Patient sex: M
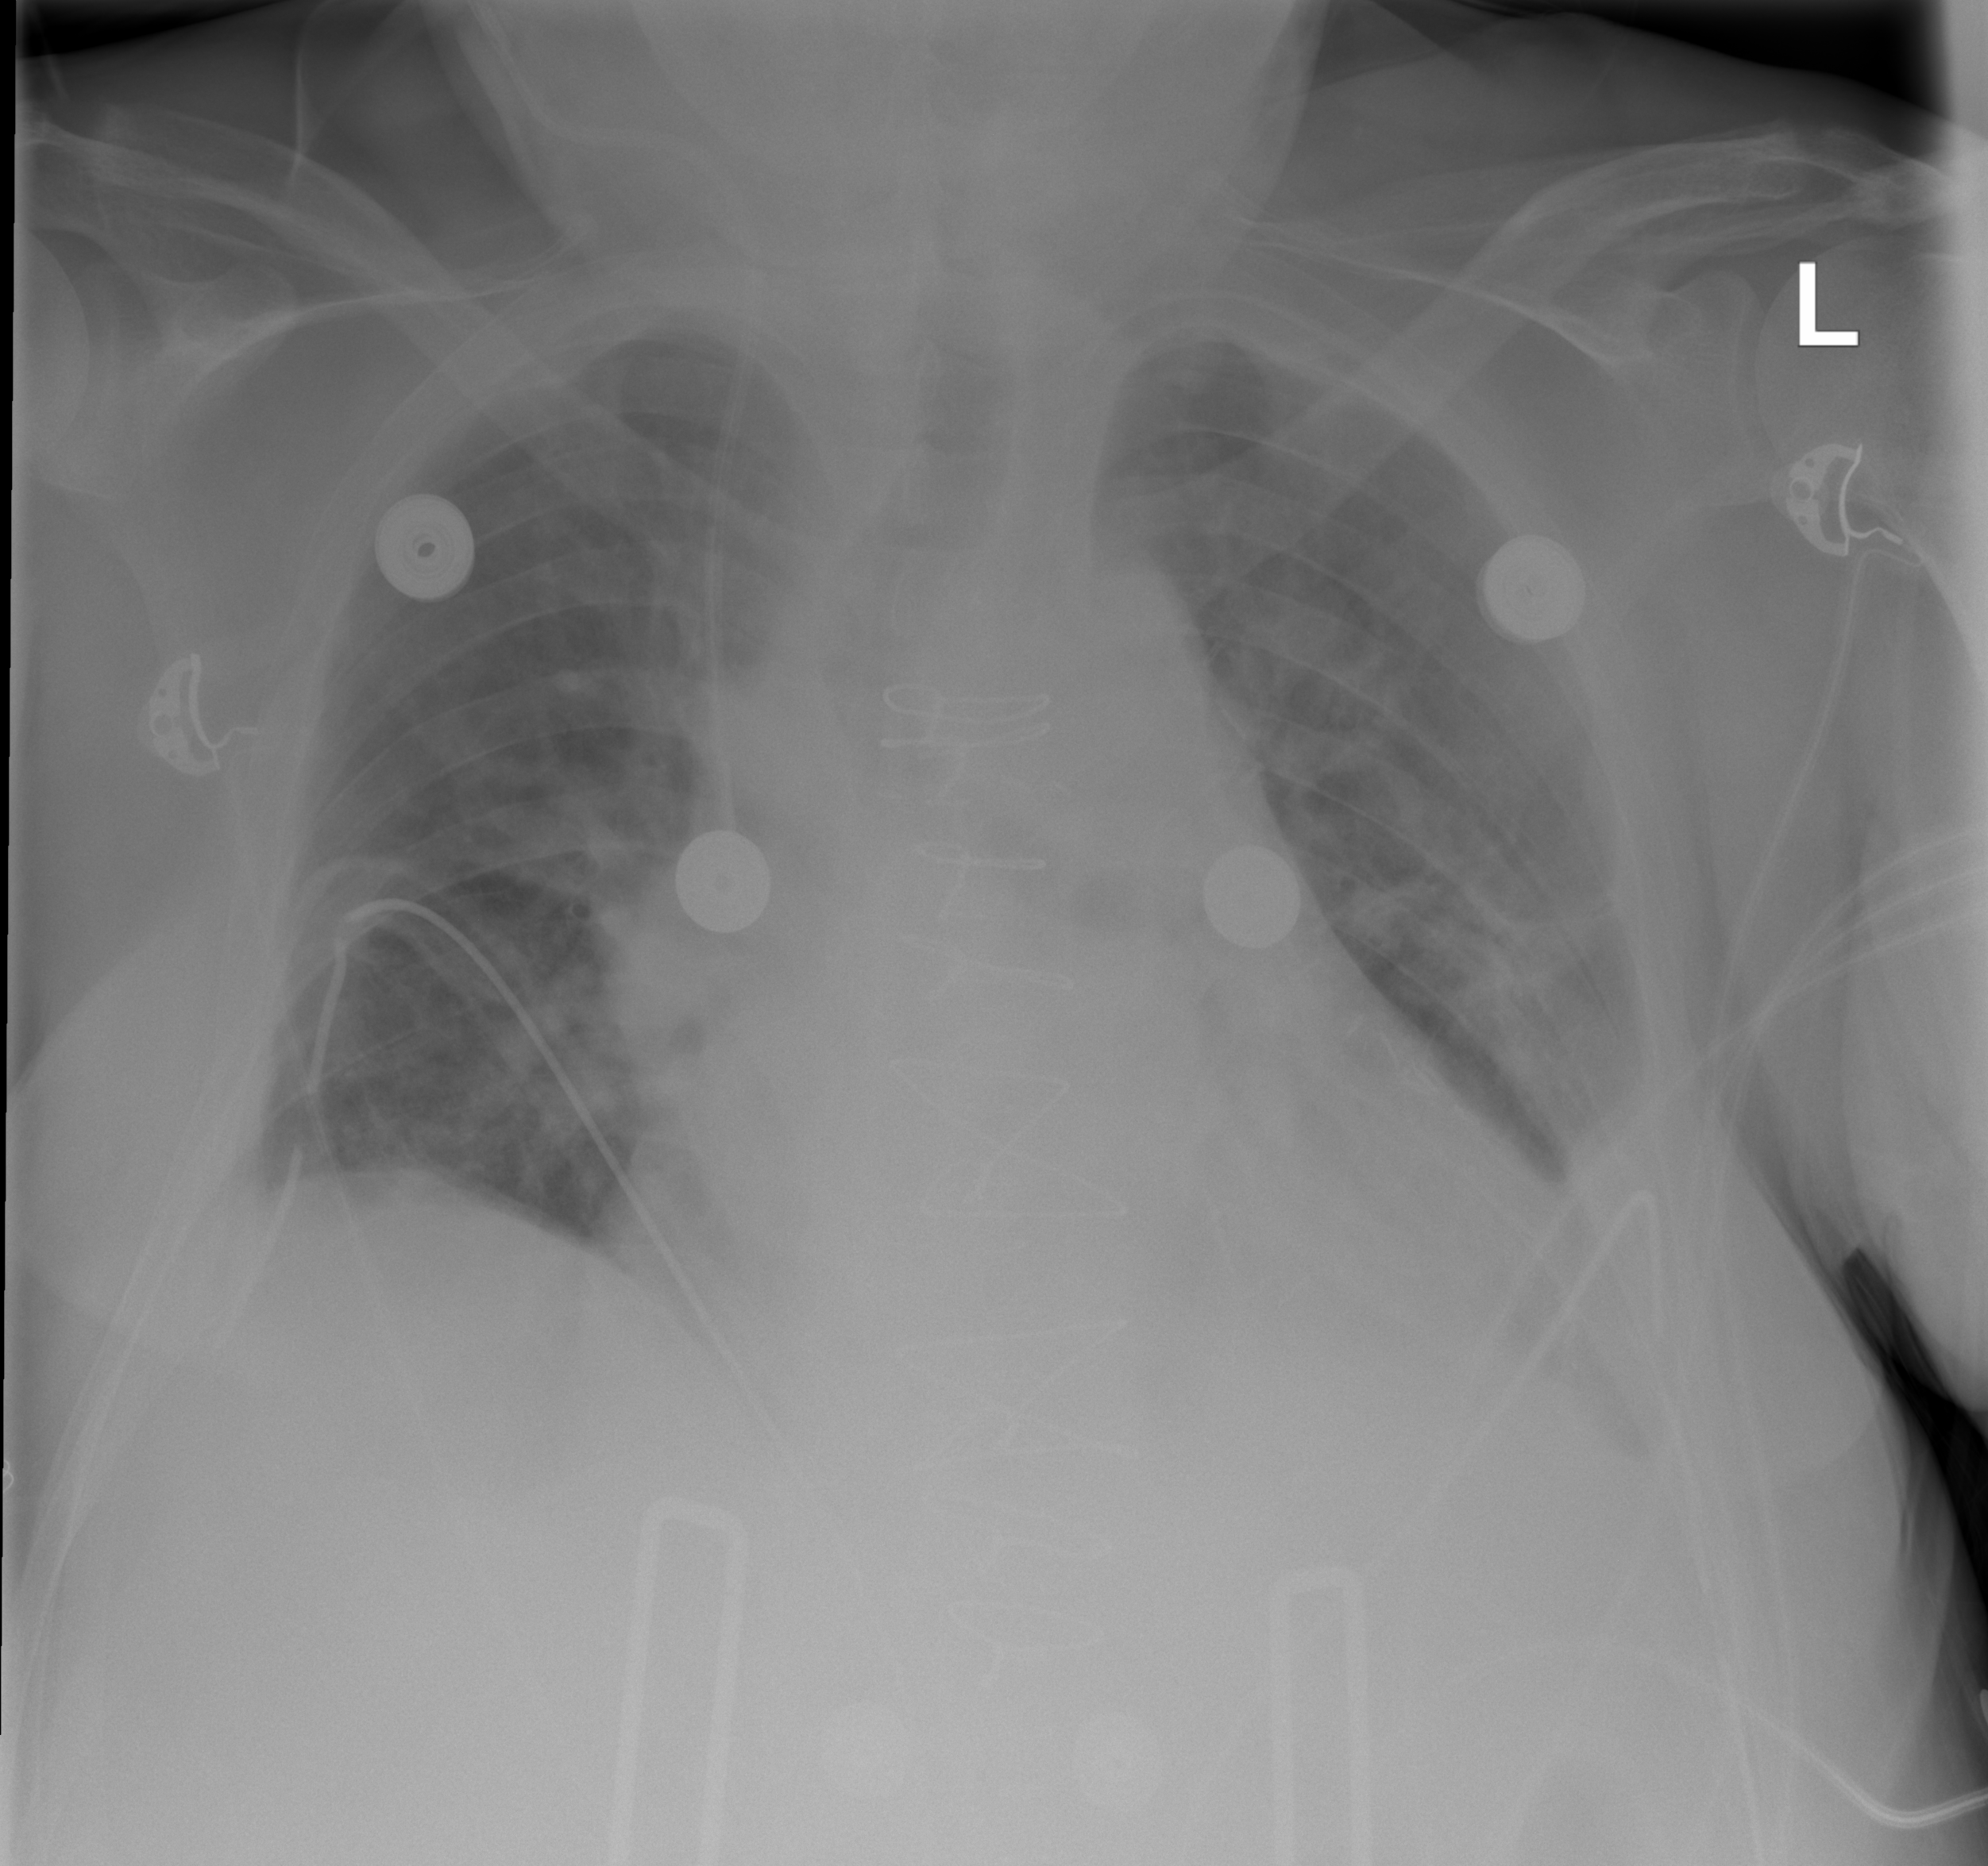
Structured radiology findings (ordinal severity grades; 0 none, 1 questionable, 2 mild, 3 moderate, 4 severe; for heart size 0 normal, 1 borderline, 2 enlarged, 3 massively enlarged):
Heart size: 2
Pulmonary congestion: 2
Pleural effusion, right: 1
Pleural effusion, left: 2
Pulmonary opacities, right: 0
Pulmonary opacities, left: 0
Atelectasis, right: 2
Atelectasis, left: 2